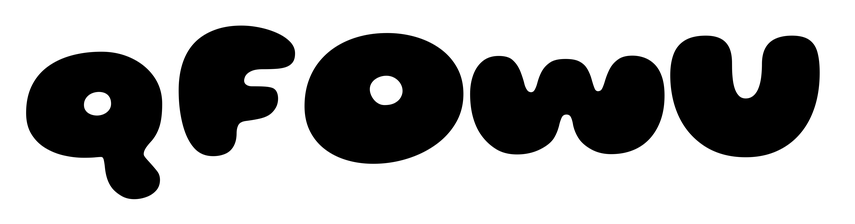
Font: Gluten_Black